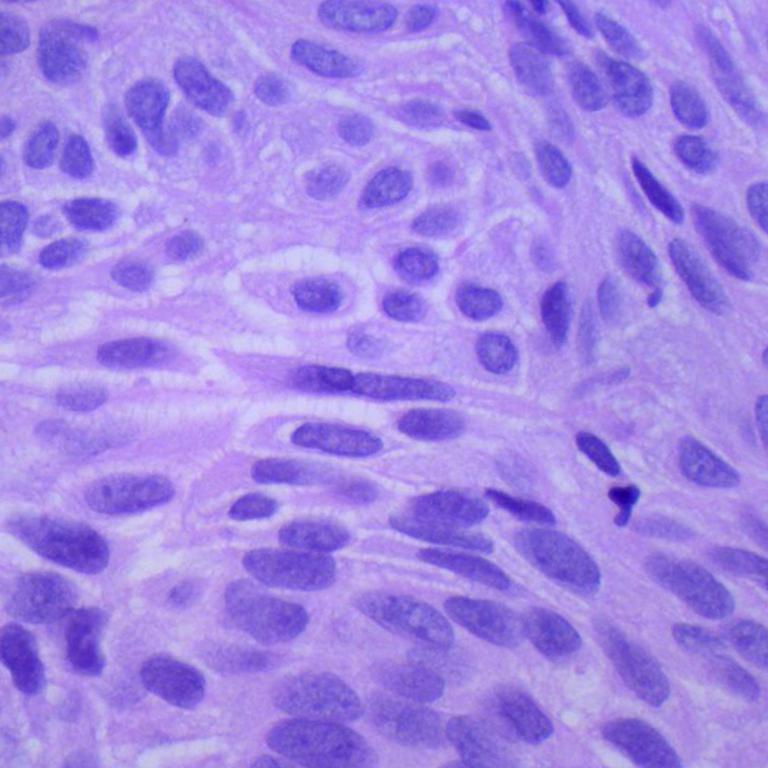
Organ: lung
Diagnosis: squamous carcinomas